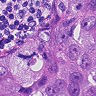
Metastatic tissue present: yes